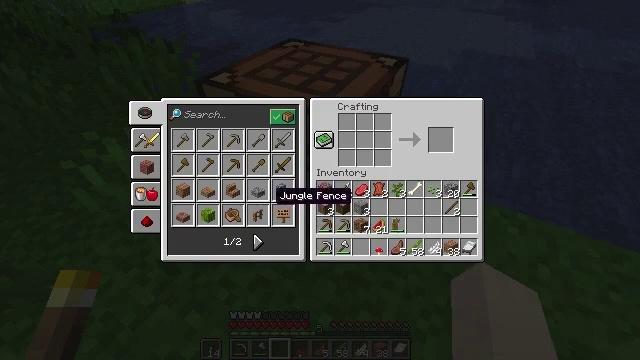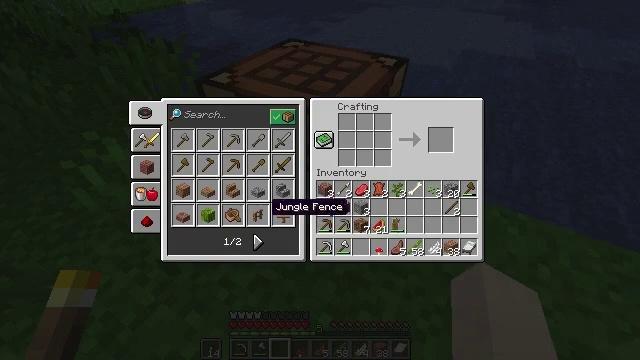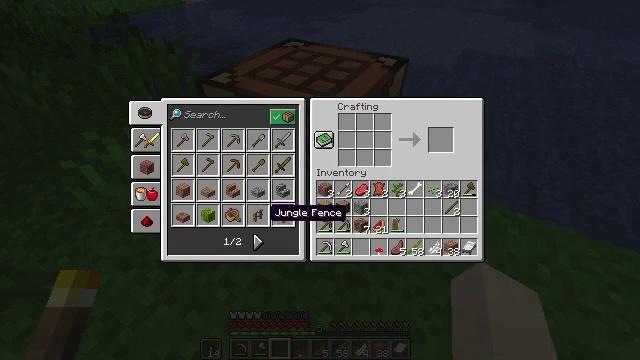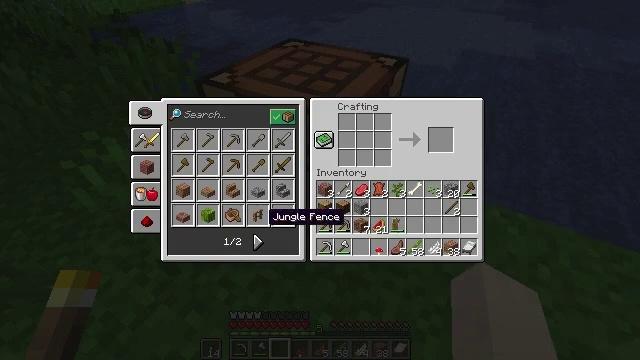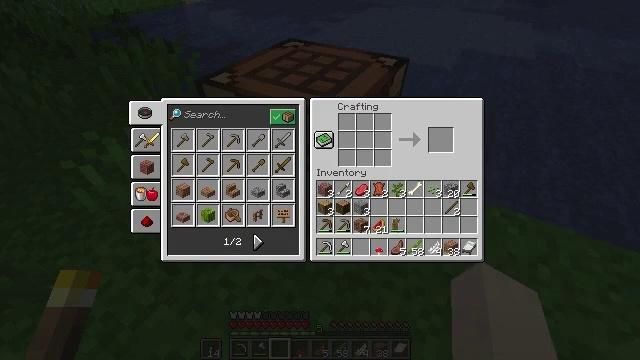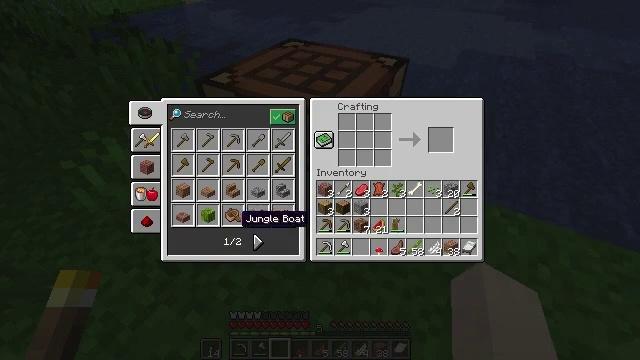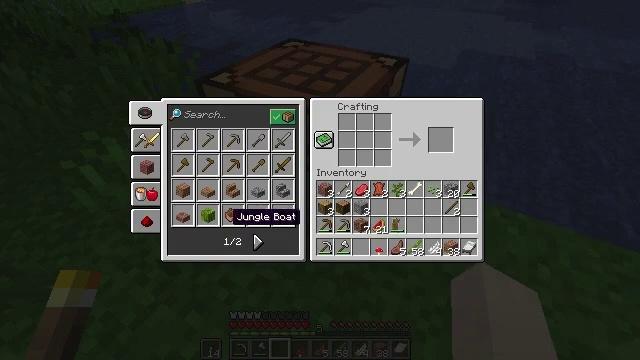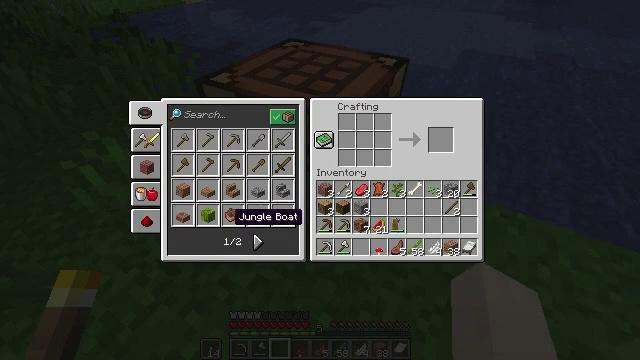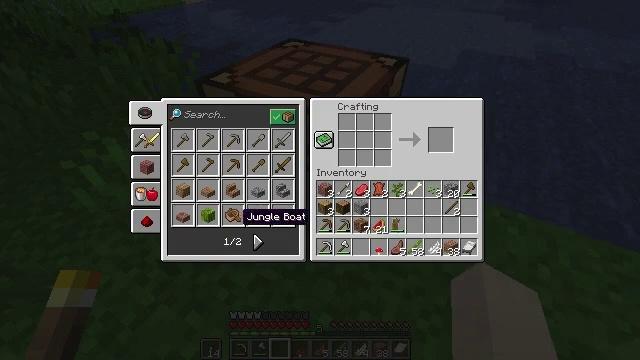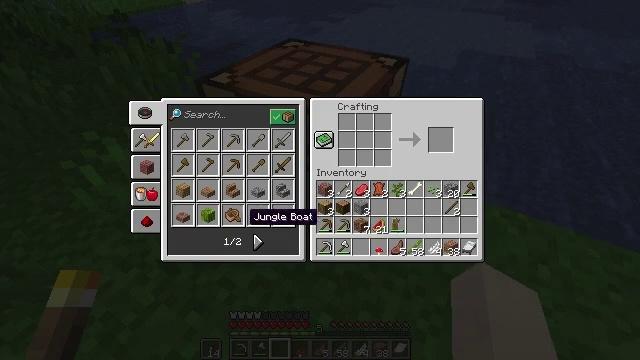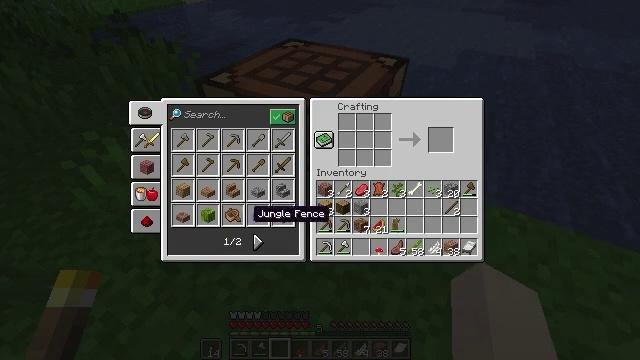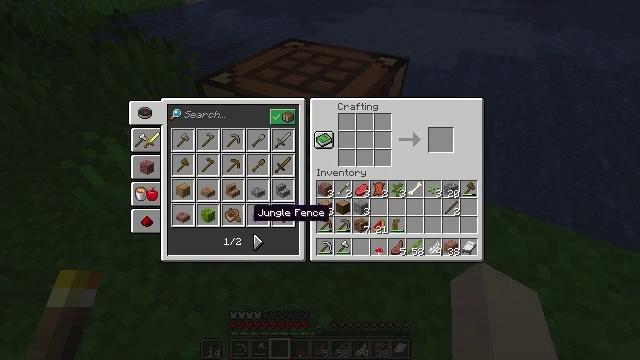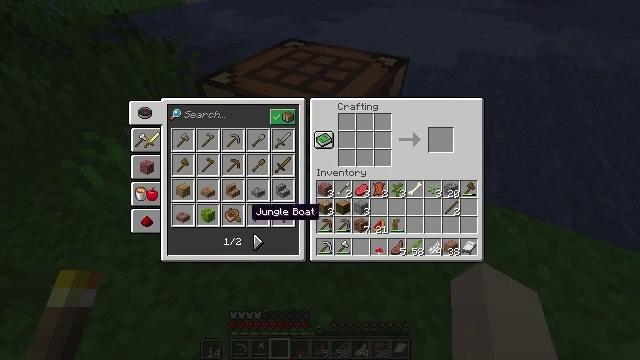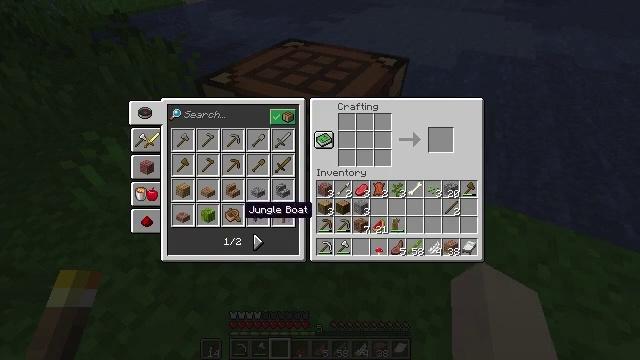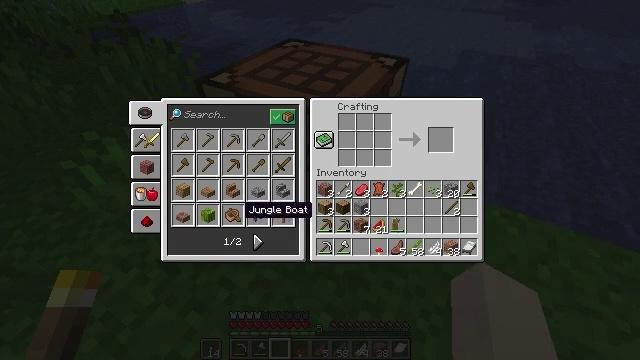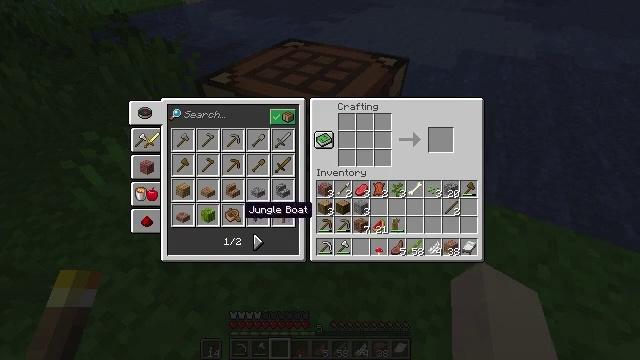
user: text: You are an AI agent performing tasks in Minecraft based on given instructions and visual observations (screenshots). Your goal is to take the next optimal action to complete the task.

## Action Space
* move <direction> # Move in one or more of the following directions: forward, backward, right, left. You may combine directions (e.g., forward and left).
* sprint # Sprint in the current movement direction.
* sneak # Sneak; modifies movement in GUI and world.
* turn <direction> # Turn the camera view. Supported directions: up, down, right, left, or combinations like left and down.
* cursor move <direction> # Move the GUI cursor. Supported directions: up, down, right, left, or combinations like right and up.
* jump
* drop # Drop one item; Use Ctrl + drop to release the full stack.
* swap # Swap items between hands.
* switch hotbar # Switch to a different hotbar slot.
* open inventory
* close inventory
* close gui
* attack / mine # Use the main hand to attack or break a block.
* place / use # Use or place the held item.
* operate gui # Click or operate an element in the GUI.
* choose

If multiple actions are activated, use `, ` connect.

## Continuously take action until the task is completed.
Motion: motion action
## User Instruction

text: Open the crafting grid and create a jungle boat.
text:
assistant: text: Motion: cursor move down
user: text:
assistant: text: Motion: no_op
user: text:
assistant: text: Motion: no_op
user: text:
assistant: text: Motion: no_op
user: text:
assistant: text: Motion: cursor move left
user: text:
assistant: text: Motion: cursor move left
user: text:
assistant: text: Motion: no_op
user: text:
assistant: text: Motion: cursor move right
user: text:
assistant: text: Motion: cursor move right
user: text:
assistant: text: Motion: no_op
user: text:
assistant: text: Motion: no_op
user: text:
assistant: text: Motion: no_op
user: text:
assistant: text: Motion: no_op
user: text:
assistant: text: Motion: operate gui
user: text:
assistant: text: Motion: operate gui
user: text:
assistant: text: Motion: no_op
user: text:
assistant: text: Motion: cursor move right and up
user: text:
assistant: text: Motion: cursor move right and up
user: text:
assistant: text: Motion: cursor move right and up
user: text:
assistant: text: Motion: cursor move right
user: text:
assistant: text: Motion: cursor move right and up
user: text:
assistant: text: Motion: cursor move right and up
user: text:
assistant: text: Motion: cursor move right
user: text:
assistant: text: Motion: cursor move right
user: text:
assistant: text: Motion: no_op
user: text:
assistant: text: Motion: no_op
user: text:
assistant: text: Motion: no_op
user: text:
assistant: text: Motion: no_op
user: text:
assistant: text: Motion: cursor move right
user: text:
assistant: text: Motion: no_op